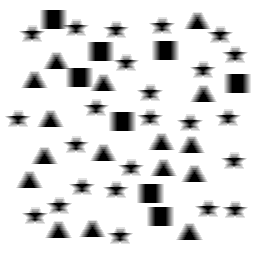
Squares: 8
Triangles: 16
Stars: 24
Total shapes: 48